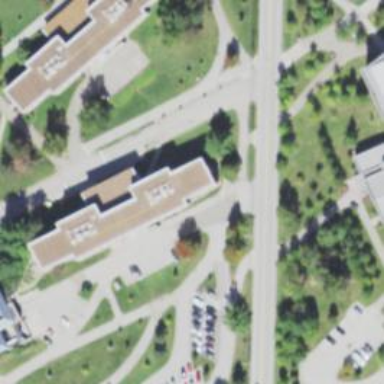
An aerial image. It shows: Dormitory building.